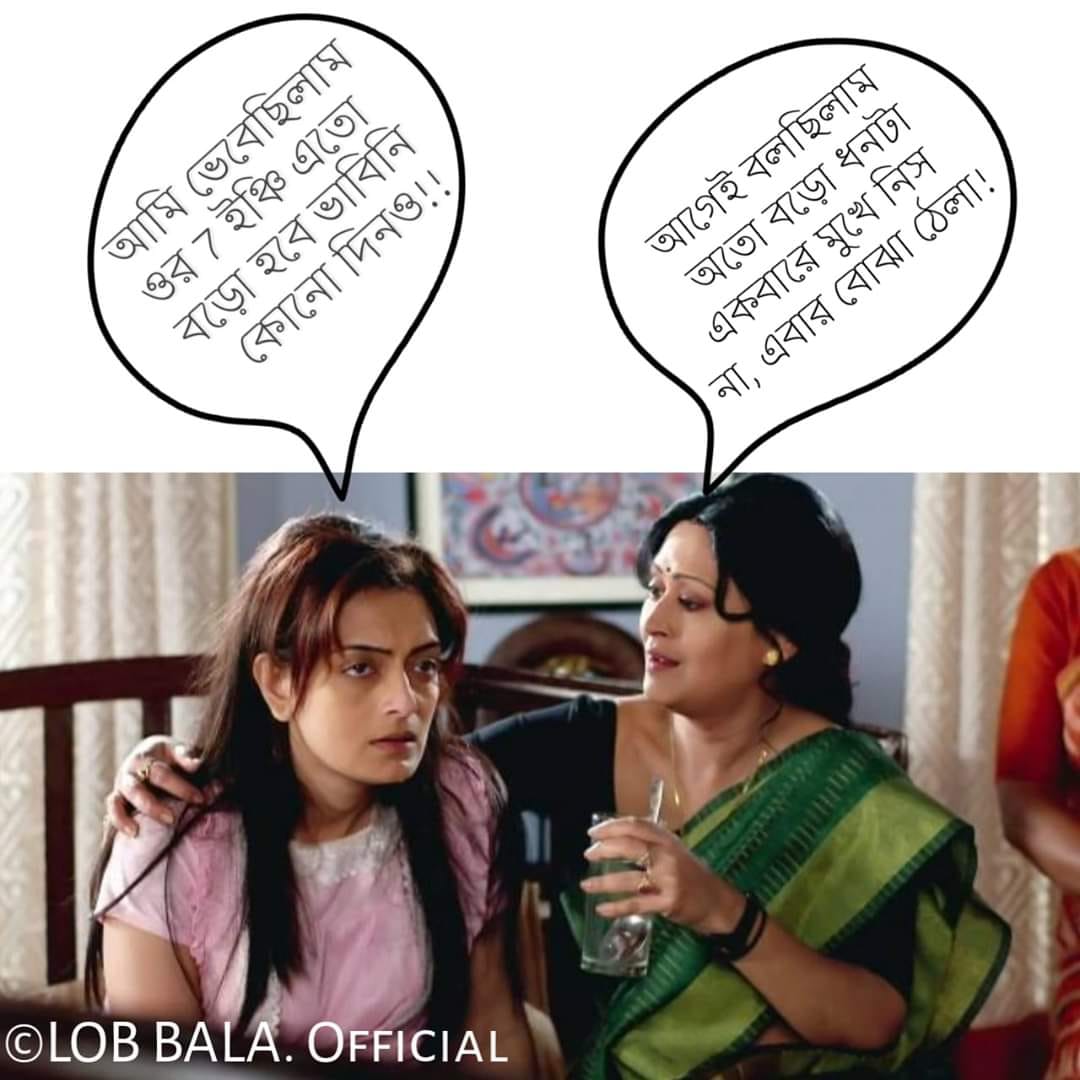
Caption: আমি ভেবেছিলাম ওর  7 ইঞ্চি এতো বড় হবে ভাবিনি কোনো দিনও ! !    আগেই বলছিলাম অতো বড়ো ধনটা একবারে মুখে নিস না , এবার বোঝ ঠেলা !
Label: hate